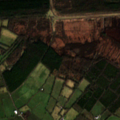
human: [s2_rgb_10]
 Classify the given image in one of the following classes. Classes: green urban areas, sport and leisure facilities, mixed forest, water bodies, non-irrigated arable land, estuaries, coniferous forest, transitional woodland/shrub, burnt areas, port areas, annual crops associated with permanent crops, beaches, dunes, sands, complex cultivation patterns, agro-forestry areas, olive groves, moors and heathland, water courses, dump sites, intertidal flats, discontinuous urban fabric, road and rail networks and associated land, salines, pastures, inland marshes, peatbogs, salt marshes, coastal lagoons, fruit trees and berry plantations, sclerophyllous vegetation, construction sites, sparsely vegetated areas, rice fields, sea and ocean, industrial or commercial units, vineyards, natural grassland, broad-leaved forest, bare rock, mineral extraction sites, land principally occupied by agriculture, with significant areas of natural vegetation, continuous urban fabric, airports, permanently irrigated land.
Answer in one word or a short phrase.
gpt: pastures, land principally occupied by agriculture, with significant areas of natural vegetation, broad-leaved forest, mixed forest, transitional woodland/shrub, peatbogs